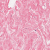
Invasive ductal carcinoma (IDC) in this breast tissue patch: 0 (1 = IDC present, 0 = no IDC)